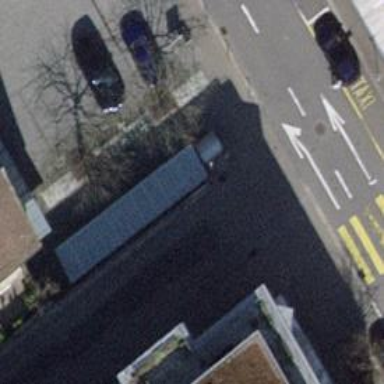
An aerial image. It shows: Public bookcase.